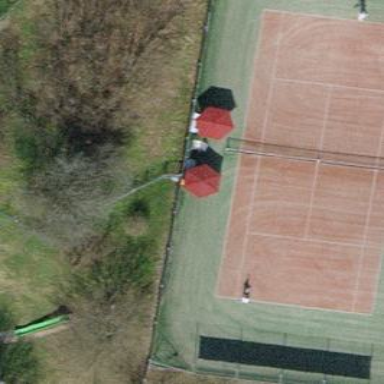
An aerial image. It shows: Tennis court on the leisure land pitch.